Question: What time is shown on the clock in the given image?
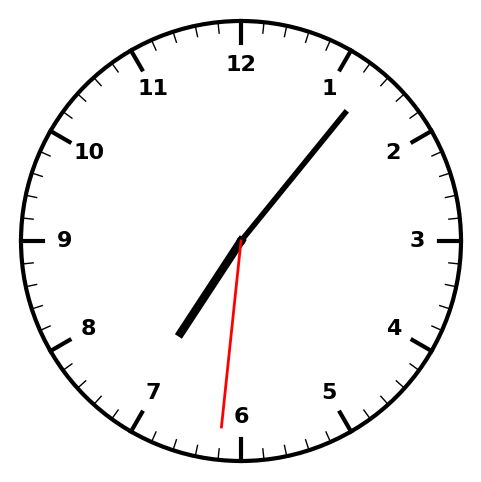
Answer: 07:06:31